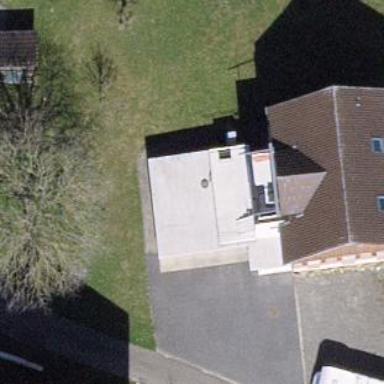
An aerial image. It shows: View of roof of building.